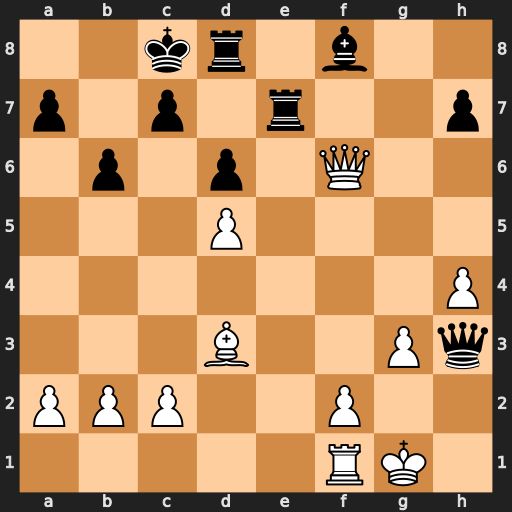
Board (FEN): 2kr1b2/p1p1r2p/1p1p1Q2/3P4/7P/3B2Pq/PPP2P2/5RK1
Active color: w
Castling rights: -
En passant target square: -
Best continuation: Bf5+ Qxf5 Qxf5+